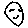
Label: smiley face